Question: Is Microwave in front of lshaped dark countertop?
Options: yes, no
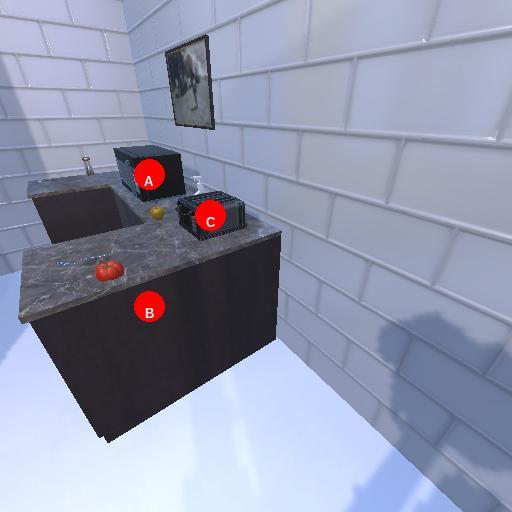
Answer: yes